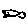
Label: fish